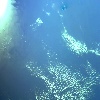
Label: water